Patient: sex M, age 75
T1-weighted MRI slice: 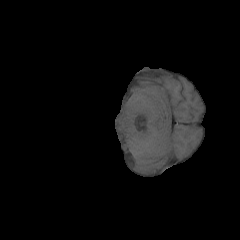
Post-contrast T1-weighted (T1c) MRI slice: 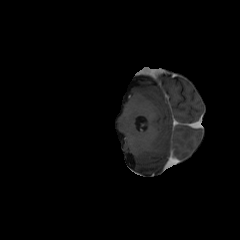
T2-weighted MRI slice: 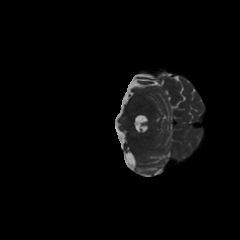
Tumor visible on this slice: no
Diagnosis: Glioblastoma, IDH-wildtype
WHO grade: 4